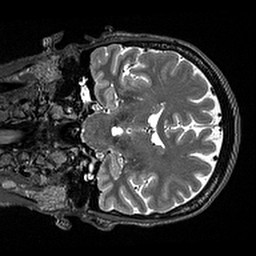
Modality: T2w
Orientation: coronal
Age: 65
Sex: female
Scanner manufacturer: siemens
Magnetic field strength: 3 T
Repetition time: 3.2 s
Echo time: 0.567 s